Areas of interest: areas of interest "Parking Lot"
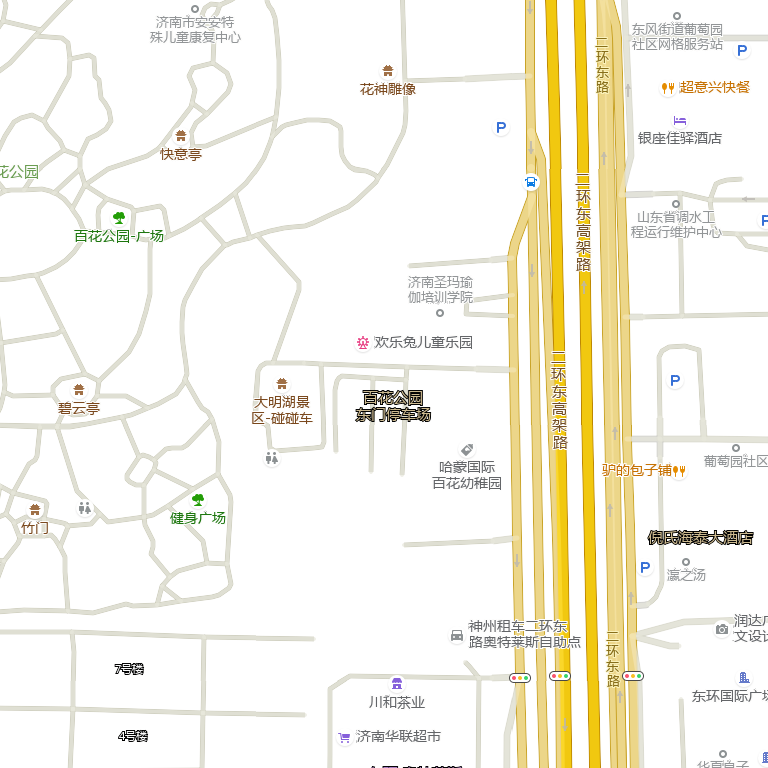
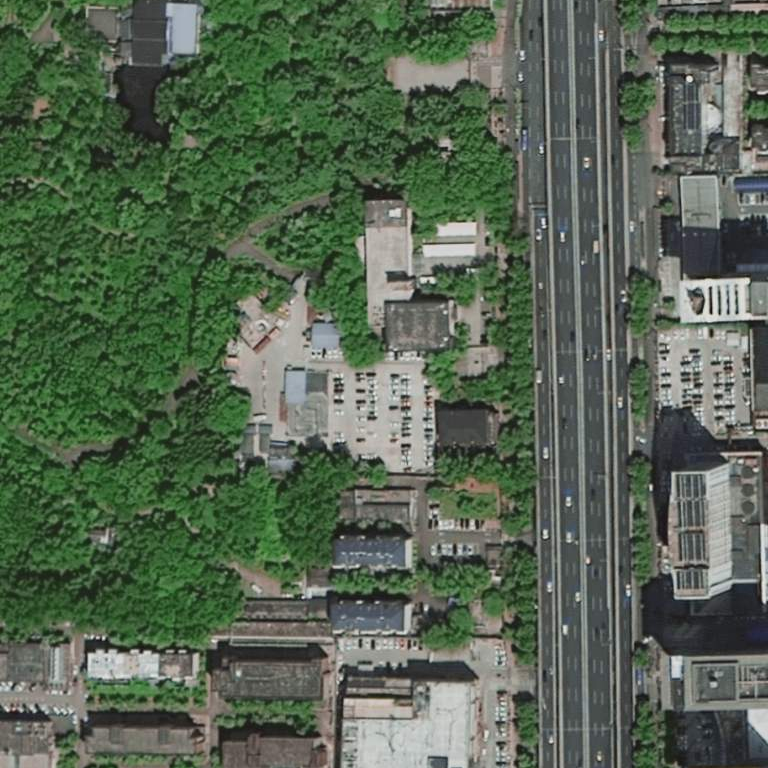